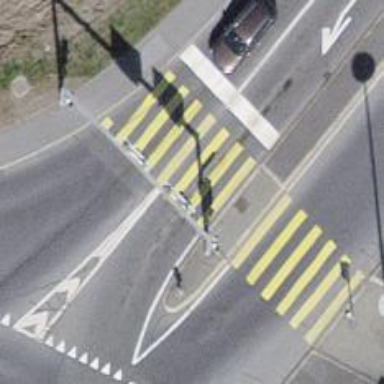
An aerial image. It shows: Zebra crossing controlled by traffic signals.